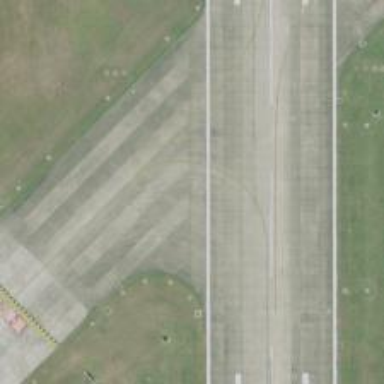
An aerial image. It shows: View of taxiway at the airport.